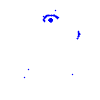
Particle: pion